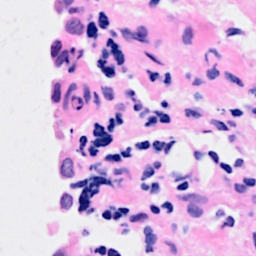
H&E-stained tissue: Breast